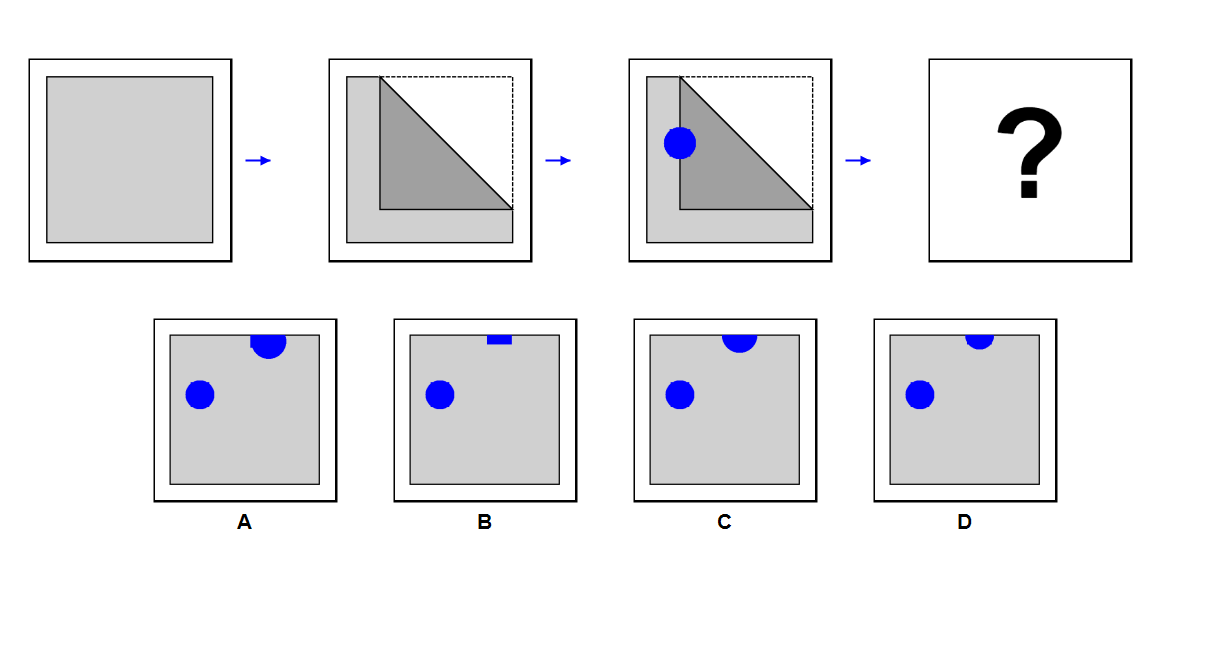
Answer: D